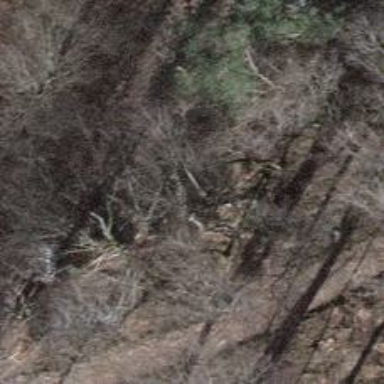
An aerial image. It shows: Natural cliff.